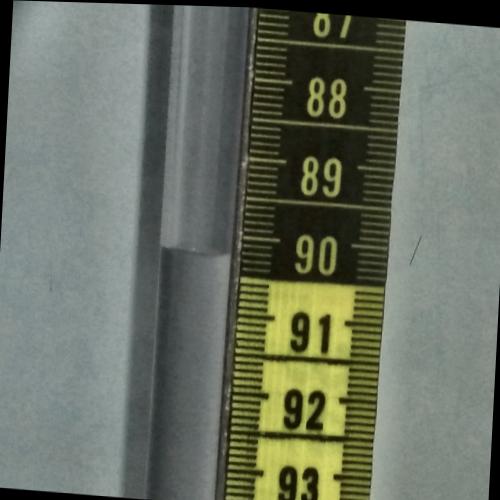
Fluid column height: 90.2 cm